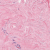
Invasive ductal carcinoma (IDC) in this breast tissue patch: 0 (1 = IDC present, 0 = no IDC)